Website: slack
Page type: stored-credit-cards
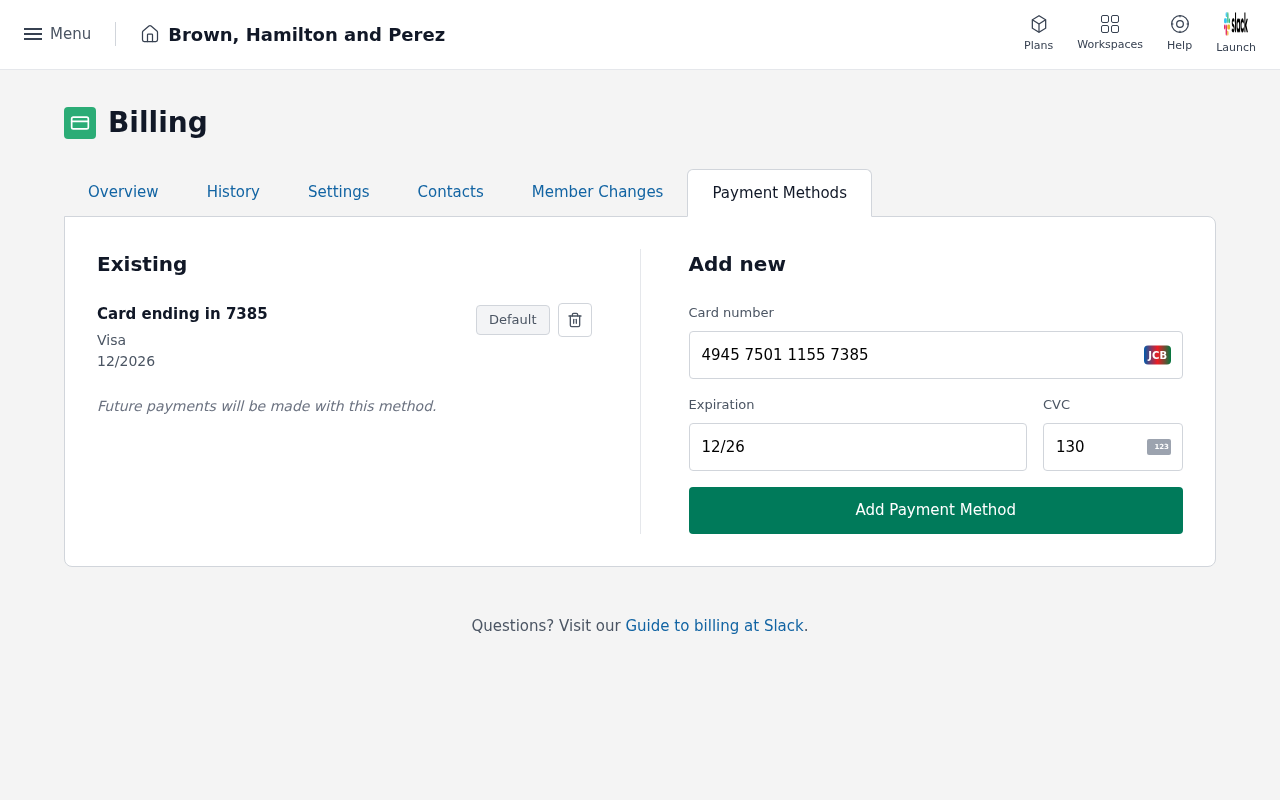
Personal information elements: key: PII_CARD_CVV
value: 130
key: PII_CARD_EXPIRY
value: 12/2026
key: PII_CARD_EXPIRY
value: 12/26
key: PII_CARD_LAST4
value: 7385
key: PII_CARD_NUMBER
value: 4945 7501 1155 7385
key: PII_CARD_TYPE
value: Visa
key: PII_COMPANY
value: Brown, Hamilton and Perez